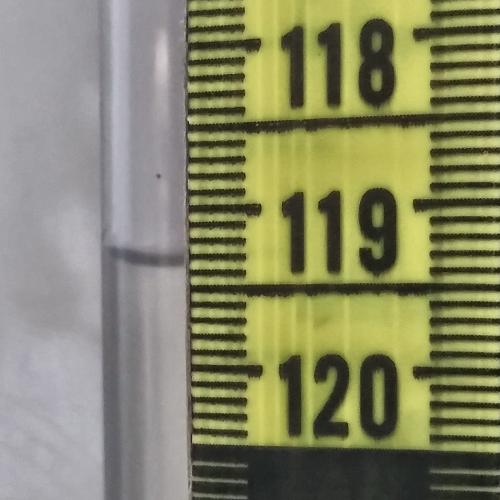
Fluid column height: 119.3 cm